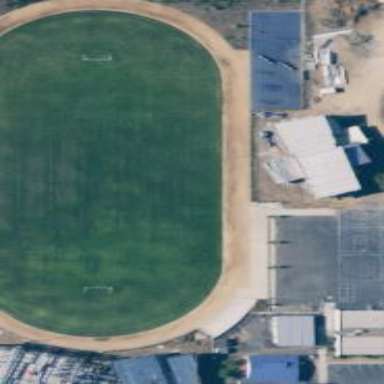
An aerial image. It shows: Multi-sport pitch on leisure land.